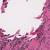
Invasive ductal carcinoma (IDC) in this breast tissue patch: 0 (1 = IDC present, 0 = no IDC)